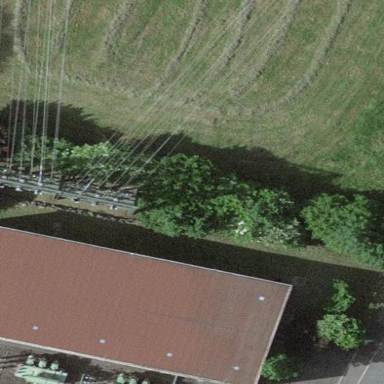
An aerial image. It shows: Service building containing switchgear for power distribution.